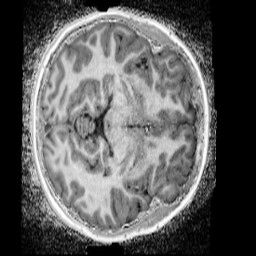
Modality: UNIT1_denoised
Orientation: axial
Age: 12
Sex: female
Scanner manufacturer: siemens
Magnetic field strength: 3 T
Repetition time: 4 s
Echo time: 0.00299 s